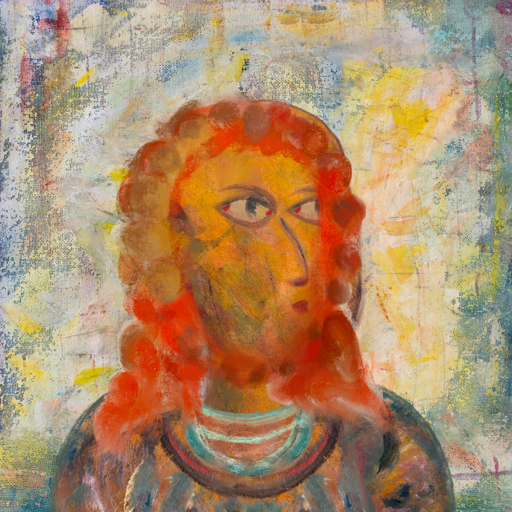
Background: Irani, Head And Neck Side: Gypsy_Mother, Face Side: GypsyMother, Bust: Boggyland, Hair Side: Rupkatha, Head Accessory: Blank, Second Necklace: Blank, Necklace: Blank, Baby: Blank